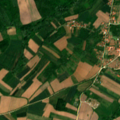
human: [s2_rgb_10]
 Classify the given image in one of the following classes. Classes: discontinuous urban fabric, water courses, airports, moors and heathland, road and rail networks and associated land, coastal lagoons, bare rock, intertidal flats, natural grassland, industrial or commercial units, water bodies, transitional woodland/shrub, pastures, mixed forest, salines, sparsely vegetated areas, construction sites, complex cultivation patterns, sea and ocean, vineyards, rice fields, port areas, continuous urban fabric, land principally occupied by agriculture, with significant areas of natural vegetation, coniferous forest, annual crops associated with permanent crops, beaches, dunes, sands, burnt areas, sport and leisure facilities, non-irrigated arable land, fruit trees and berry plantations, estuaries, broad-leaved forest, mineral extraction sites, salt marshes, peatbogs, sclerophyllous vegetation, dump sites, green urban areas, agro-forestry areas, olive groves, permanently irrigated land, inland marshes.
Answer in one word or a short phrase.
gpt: discontinuous urban fabric, non-irrigated arable land, complex cultivation patterns, land principally occupied by agriculture, with significant areas of natural vegetation, broad-leaved forest